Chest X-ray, AP view. Patient: 50 years old, sex M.
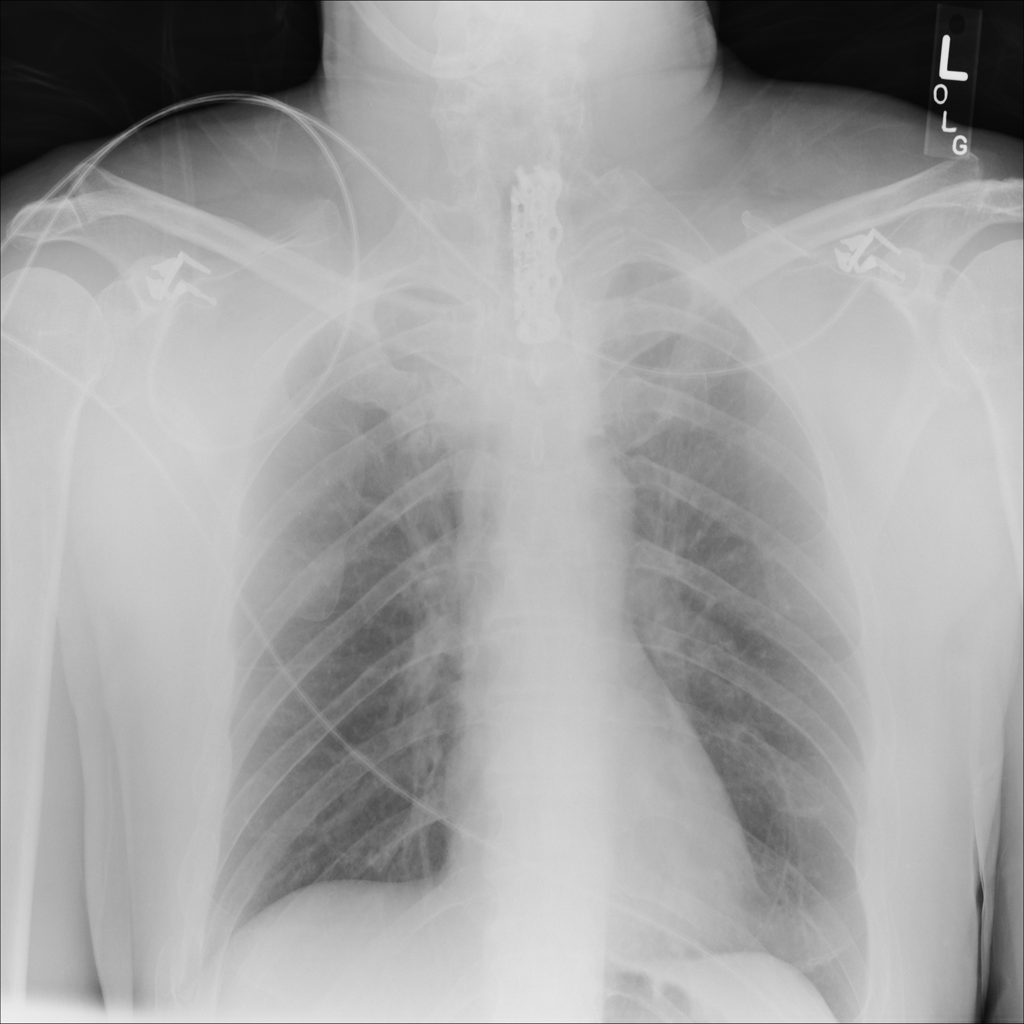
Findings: No Finding